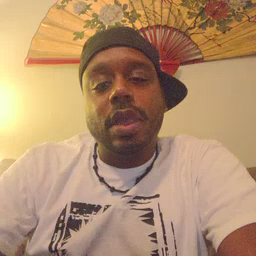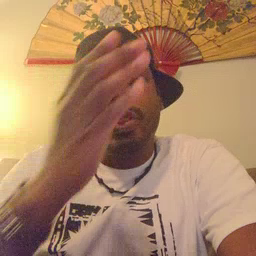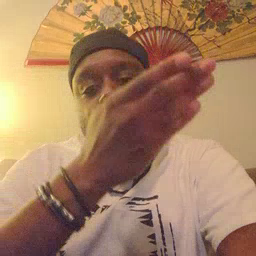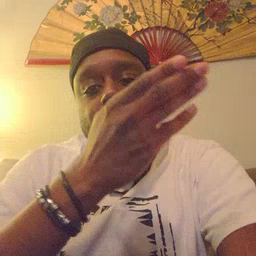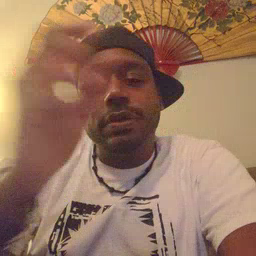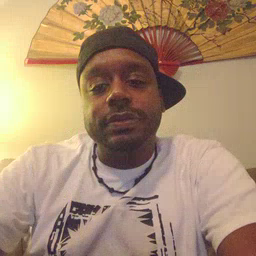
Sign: there